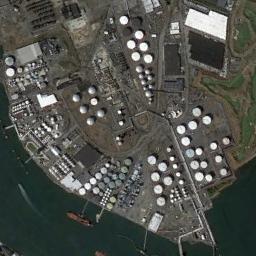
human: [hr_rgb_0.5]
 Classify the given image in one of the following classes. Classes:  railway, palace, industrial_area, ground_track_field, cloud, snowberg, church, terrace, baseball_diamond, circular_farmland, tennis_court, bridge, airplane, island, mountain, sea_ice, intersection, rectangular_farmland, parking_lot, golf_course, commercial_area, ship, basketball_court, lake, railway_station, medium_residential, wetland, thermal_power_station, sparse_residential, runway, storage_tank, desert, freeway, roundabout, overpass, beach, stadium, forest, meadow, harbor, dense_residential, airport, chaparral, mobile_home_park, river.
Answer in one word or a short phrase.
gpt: storage_tank